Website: macys
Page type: gifting
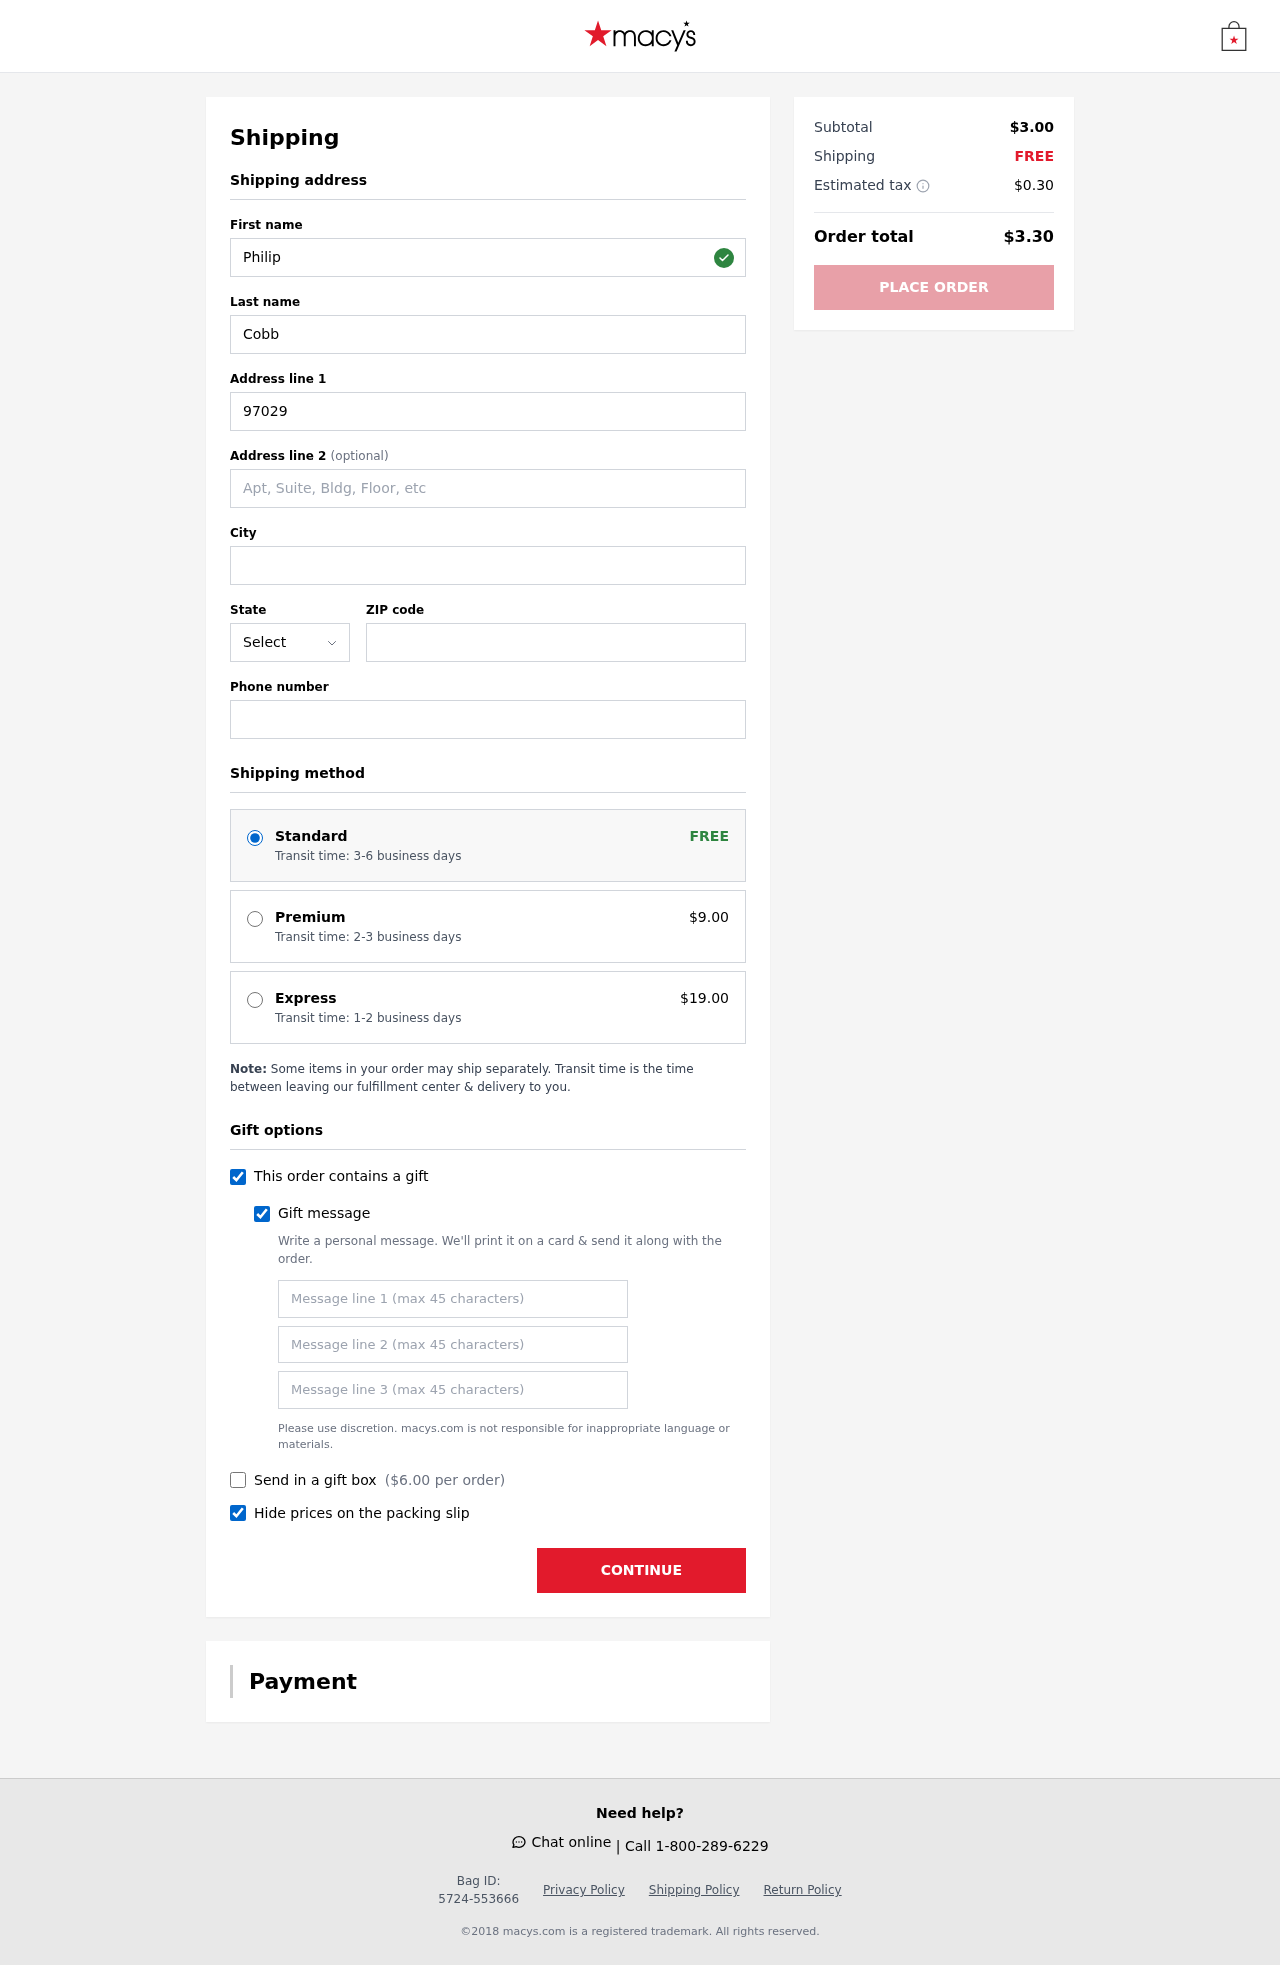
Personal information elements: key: PII_STATE_ABBR
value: TN
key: PII_FIRSTNAME
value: Philip
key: PII_LASTNAME
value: Cobb
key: PII_STREET
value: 97029 Nelson Vista
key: PII_CITY
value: Wileytown
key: PII_POSTCODE
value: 76452
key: PII_PHONE
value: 4274496170
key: PII_GIFT_MESSAGE
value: Hey Michelle, I thought these chocolate croissants would bring a little sweetness to your day! You deserve a treat for all that you do. Enjoy!  Philip
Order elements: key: ORDER_SHIPPING_STANDARD
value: Transit time: 3-6 business days
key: ORDER_SHIPPING_PREMIUM
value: Transit time: 2-3 business days
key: ORDER_SHIPPING_PREMIUM_PRICE
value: $9.00
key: ORDER_SHIPPING_EXPRESS
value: Transit time: 1-2 business days
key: ORDER_SHIPPING_EXPRESS_PRICE
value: $19.00
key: ORDER_GIFT_BOX_PRICE
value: $6.00
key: ORDER_SUBTOTAL
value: $3.00
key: ORDER_SHIPPING_COST
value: FREE
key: ORDER_TAX
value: $0.30
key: ORDER_TOTAL
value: $3.30